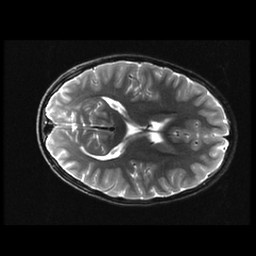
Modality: T2w
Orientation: axial
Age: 12
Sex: male
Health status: ill
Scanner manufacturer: ge
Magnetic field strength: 3 T
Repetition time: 7.5 s
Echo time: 0.1007 s